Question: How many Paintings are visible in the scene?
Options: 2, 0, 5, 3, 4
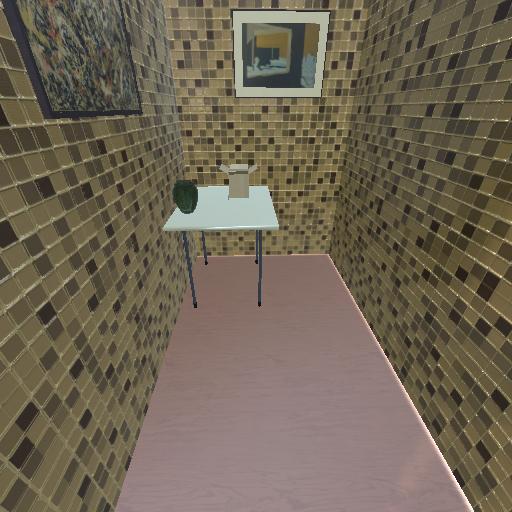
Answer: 2